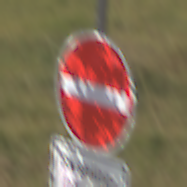
Verkehrszeichen: VerbotDerEinfahrt
Zusatzzeichen unten: SonstigeFahrzeugePersonengruppenFrei1
Umgebung: Outdoor, Nature
Tageszeit: MorningAfternoon
Wetter: Overcast
Licht: Natural
Jahreszeit: NotSpecified
Kontrast: LowContrast